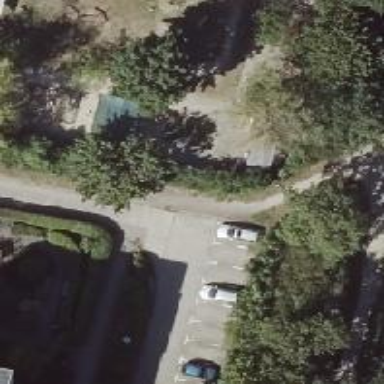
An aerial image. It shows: Compacted footway.